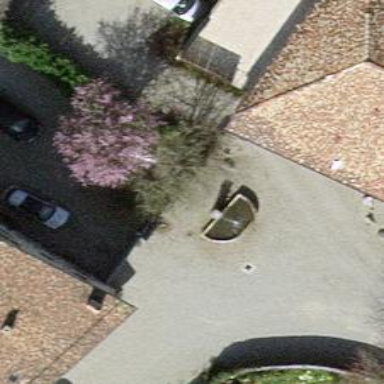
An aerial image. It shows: Beautiful fountain.